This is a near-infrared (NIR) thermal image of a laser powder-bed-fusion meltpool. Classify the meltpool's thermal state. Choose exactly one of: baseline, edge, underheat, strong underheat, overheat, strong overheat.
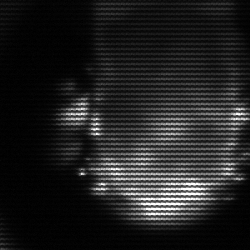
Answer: baseline